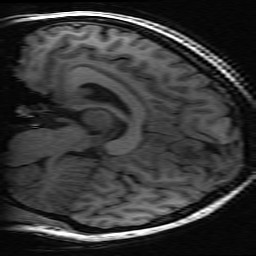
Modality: inplaneT1
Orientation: sagittal